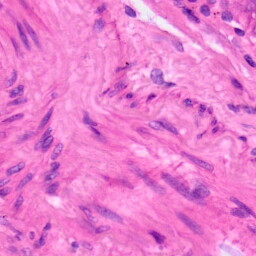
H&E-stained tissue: Lung